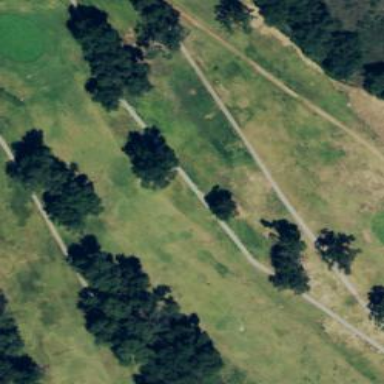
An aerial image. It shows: High-quality path used as golf course track.